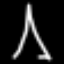
Label: The Eiffel Tower